Question: I'm new at android devolpment, so I am developing an alphabet app for an old language, the app would look like this
first page has a picture and two buttons
first button links to a page with text
second button links to a page with 24 images (alphabets), if you click on one of the image (alphabet) then you move on to a page with picture (alphabet) and below the picture there is a button to listen to the pronunciation of the letter

in the end the app will contain , files and at least
and the app size will be too large
or should I use use activity then reduce the app size? ??
I am developing at android and the min Api is
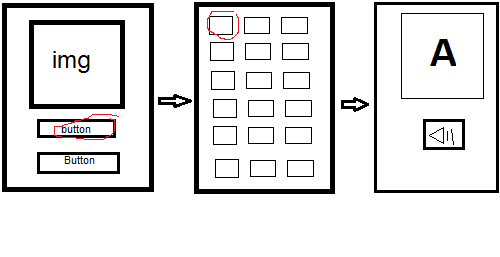
Answer: You can pass data into activities and fragments in Android, there is no need to create multiple activities that have a similar function.
If you decide to use an Activity you can pass data via an 'Intent' which can contain extras, e.g.
'''
Intent intent = new Intent(this, NextActivity.class);
intent.putExtra("image_id", R.drawable.some_letter);
intent.putExtra("audio_file", "some_letter.mp3");
startActivity(intent);
'''
Similarly, you can pass a 'Bundle' of arguments to a fragment:
'''
Fragment fragment = new NextFragment();
Bundle args = new Bundle();
args.putInt("image_id", R.drawable.some_letter);
args.putString("audio_file", "some_letter.mp3");
fragment.setArguments(args);
....
'''